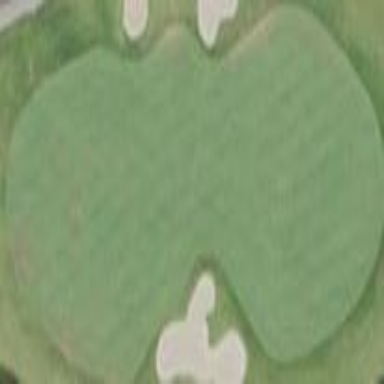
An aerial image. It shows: Golf fairway surrounded by grass.